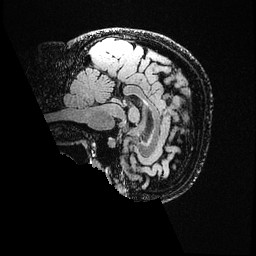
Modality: FLAIR
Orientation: sagittal
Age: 30
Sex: female
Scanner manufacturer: ge
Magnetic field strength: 3 T
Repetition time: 4.802 s
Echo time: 0.1163 s